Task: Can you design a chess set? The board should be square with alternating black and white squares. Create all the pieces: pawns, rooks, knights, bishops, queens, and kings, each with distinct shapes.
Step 670:
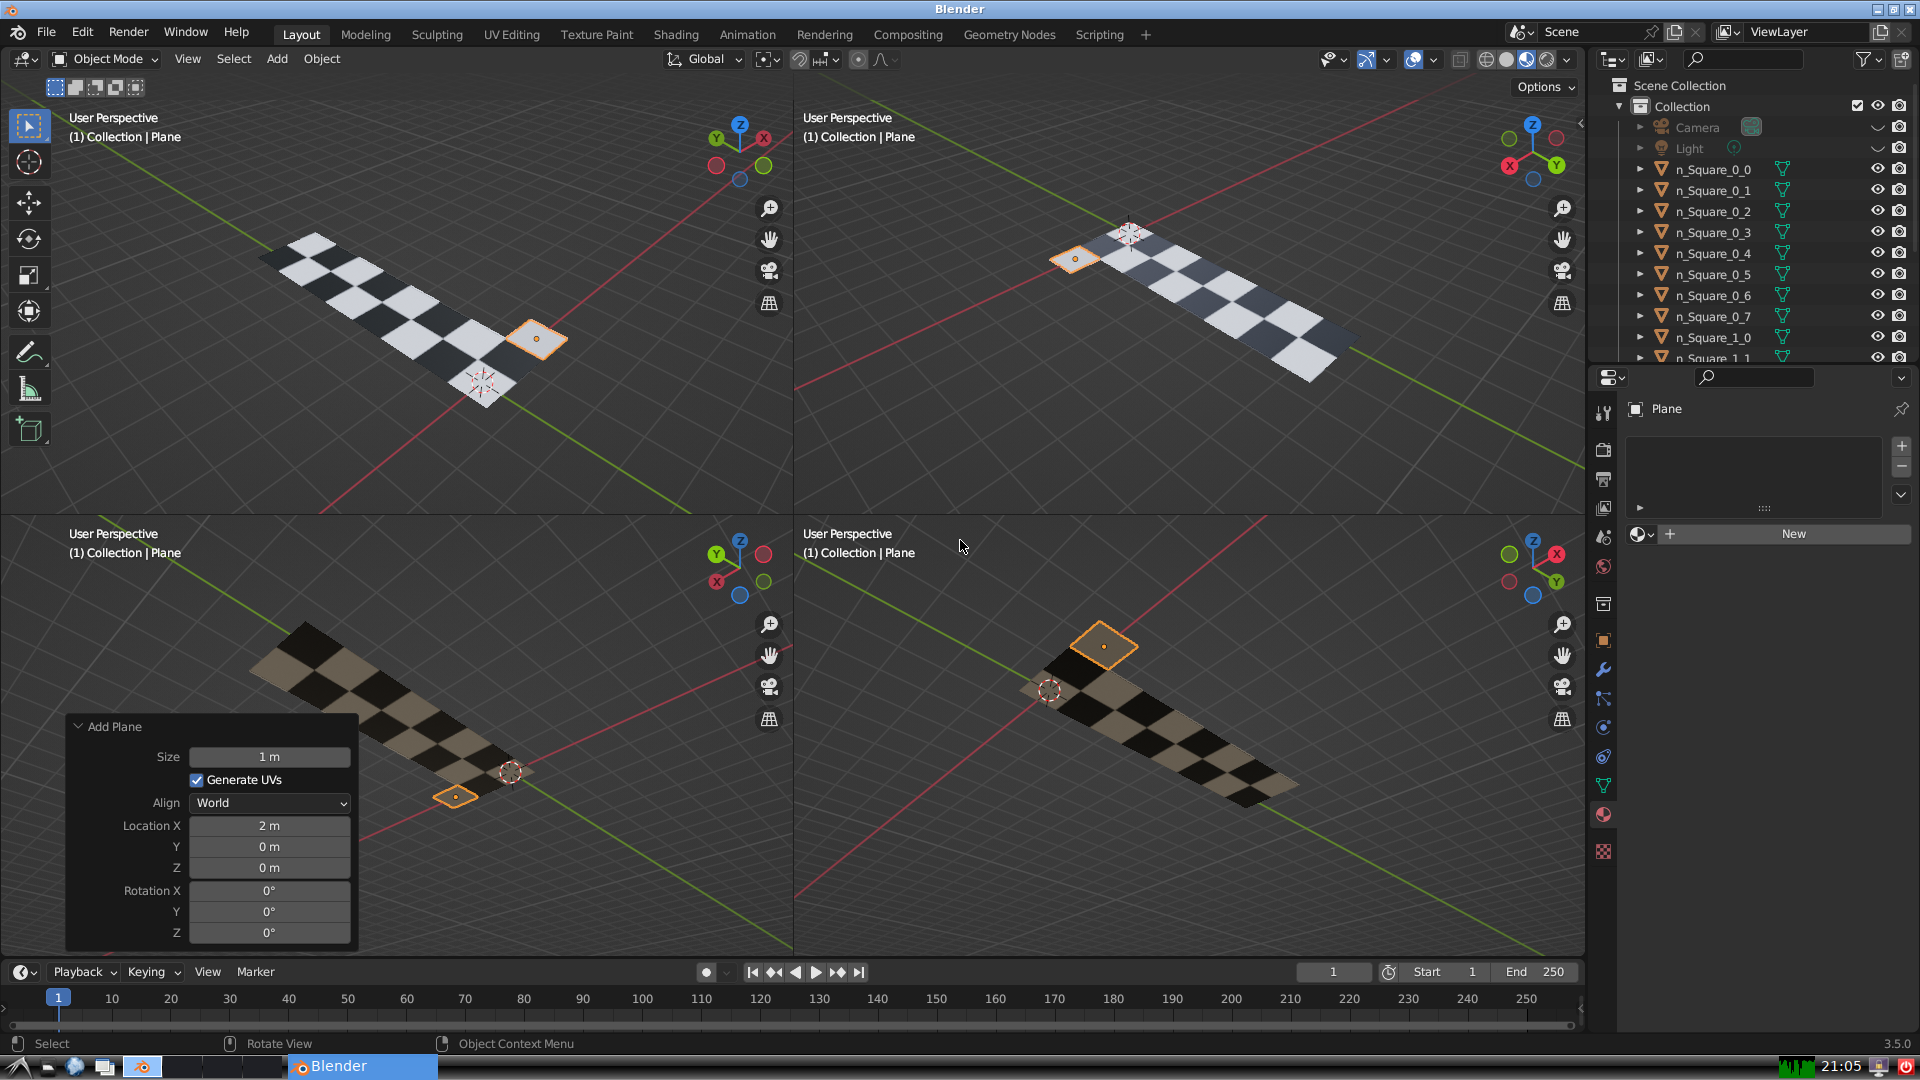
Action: {"mouse_move": [1608, 631]}